Question: I had created a sample Android(L Preview) app with minimum and target SDK version as 21.
'''
<uses-sdk
android:minSdkVersion="21"
android:targetSdkVersion="21" />
'''
In order to test the app I had created Android L emulator as per the below specifications.
Device : Nexus 5
Target : Android L preview
CPU/ABI : Intel Atom x86
Skin WQVGA400
RAM : 2048 VM Heap : 64
Emulation options: Snapshots checked and host GPU unchecked.
When I try to run the application, emulator is not being shown in the Android Device Chooser dialog.

Do I need to do anything more?
Thanks
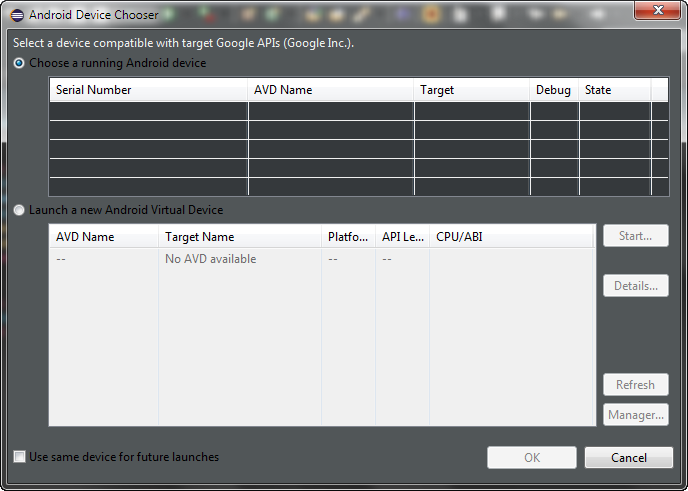
Answer: For AndroidL you need to write 'minSdkVersion' and 'targetSdkVersion' to 'L' not '21'.
'''
<uses-sdk
android:minSdkVersion="L"
android:targetSdkVersion="L" />
'''
---
From <URL>
You need to do
- - -
---
Set Build target
> Right click on Project -> Property -> Select "Android" section ->
Check "Android L (Preview)" into Project Build Target section.And then clean your project.